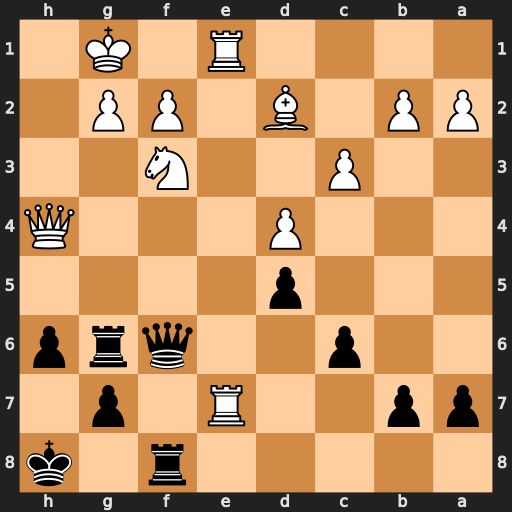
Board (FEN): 5r1k/pp2R1p1/2p2qrp/3p4/3P3Q/2P2N2/PP1B1PP1/4R1K1
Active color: b
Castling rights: -
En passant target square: -
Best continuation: Qxf3 Qh2 Qxf2+ Kh1 Qxd2